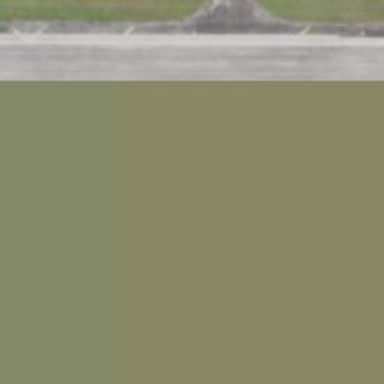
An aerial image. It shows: View of taxiway at the airport.